Question: Recently,I had <URL>'. I got everything working,but I forgot to mention that I wanted to center align all the components in the 'JPanel's.
My first 'JPanel' has a 'JLabel'.
My second 'JPanel' has 5 'JRadioButton's.
My third 'JPanel' has a 'JLabel'.
My fourth 'JPanel' has a 'JButton'.
Selecting any 'JRadioButton' would change the text of the 'JLabel' in the third 'JPanel'.When the program starts,the 'JLabel' has no text.
My 'JFrame' has 'GridLayout'. All 4 'JPanel's which have 'BoxLayout'('BoxLayout.X_Axis') are added into this 'JFrame'.Here is a snippet of my code:
'''
class GUI extends JFrame implements ActionListener {
JPanel pan1,pan2,pan3,pan4; //4 JPanels
JRadioButton rad1,rad2,rad3,rad4,rad5; //5 RadioButtons
JButton button; //A JButton
JLabel label; //A JLabel
public GUI(String header)
{
super(header);
setLayout(new GridLayout(0,1,0,6)); //set GridLayout to JFrame
setBounds(350,325,600,125);
setResizable(false);
creator();
adder();
commander();
add(pan1);
add(pan2);
add(pan3);
add(pan4) //Add all 4 panels to JFrame
}
private void adder()
{
pan1.setLayout(new BoxLayout(pan1,BoxLayout.X_AXIS));
pan2.setLayout(new BoxLayout(pan2,BoxLayout.X_AXIS));
pan3.setLayout(new BoxLayout(pan3,BoxLayout.X_AXIS));
pan4.setLayout(new BoxLayout(pan4,BoxLayout.X_AXIS)); //Layout for all 4 JPanels
pan1.add(new JLabel("Choose a Security Level"));
ButtonGroup group=new ButtonGroup();
group.add(rad1);
group.add(rad2);
group.add(rad3);
group.add(rad4);
group.add(rad5);
pan2.add(rad1);
pan2.add(rad2);
pan2.add(rad3);
pan2.add(rad4);
pan2.add(rad5);
pan3.add(label);
pan4.add(button);
}
private void creator()
{
pan1=new JPanel();
pan2=new JPanel();
pan3=new JPanel();
pan4=new JPanel();
rad1=new JRadioButton("Security Level 1");
rad2=new JRadioButton("Security Level 2");
rad3=new JRadioButton("Security Level 3");
rad4=new JRadioButton("Security Level 4");
rad5=new JRadioButton("Security Level 5");
button=new JButton("Move On");
label=new JLabel();
}
private void commander()
{
rad1.addActionListener(this);
rad2.addActionListener(this);
rad3.addActionListener(this);
rad4.addActionListener(this);
rad5.addActionListener(this);
rad1.setActionCommand("radio1");
rad2.setActionCommand("radio2");
rad3.setActionCommand("radio3");
rad4.setActionCommand("radio4");
rad5.setActionCommand("radio5");
button.addActionListener(this);
}
public void actionPerformed(ActionEvent evt)
{
//When button is pressed,the text in label changes
if(evt.getActionCommand().equals("radio1"))
label.setText("Very Easy to bypass");
else if(evt.getActionCommand().equals("radio2"))
label.setText("Easy to bypass");
else if(evt.getActionCommand().equals("radio3"))
label.setText("Can bypass Sometimes");
else if(evt.getActionCommand().equals("radio4"))
label.setText("Hard to bypass");
else if(evt.getActionCommand().equals("radio5"))
label.setText("Very Hard to bypass");
else
{ //Code here
}
repaint();
//More code here....
}
}
'''
And this is the output that I get(Ignore the green lines):

I want everything to be aligned in the center rather than in the left. What should I do in order to align it?
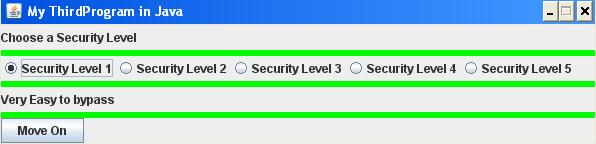
Answer: Change:
'''
pan1.setLayout(new BoxLayout(pan1,BoxLayout.X_AXIS));
'''
To something like:
'''
pan1.setLayout(new FlowLayout(FlowLayout.CENTER));
'''
..And the same with the rest of the box layouts.